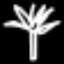
Label: palm tree